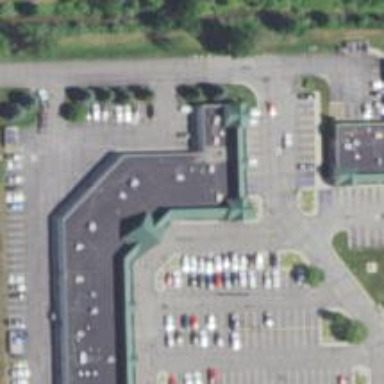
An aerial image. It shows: Fitness centre on leisure land.